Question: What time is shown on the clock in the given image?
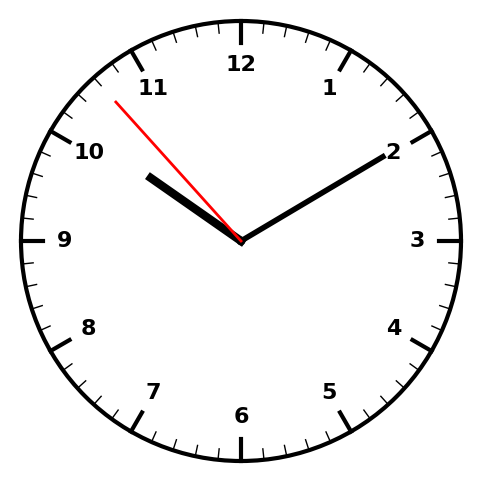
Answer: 10:09:53